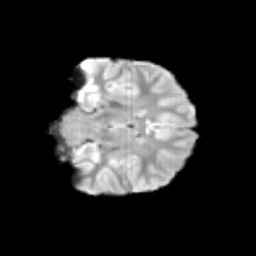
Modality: T2w
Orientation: coronal
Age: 10
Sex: female
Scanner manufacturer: siemens
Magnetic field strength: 3 T
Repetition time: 3.8 s
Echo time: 0.07 s